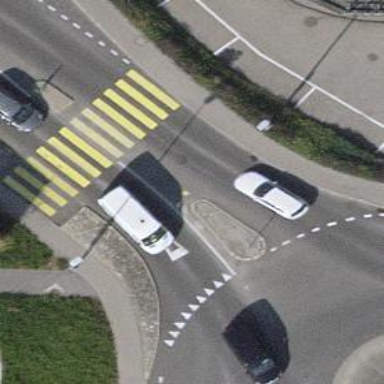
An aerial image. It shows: Marked crossing with visible markings.